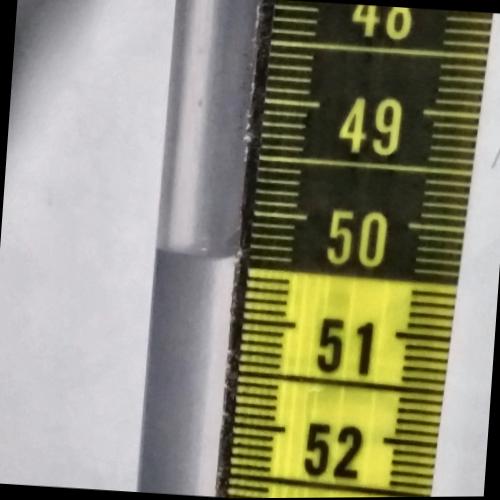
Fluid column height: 50.4 cm